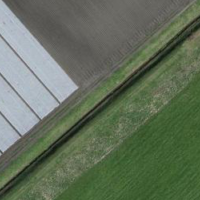
EUNIS habitat code: 52
Species observed at this site:
Cirsium arvense